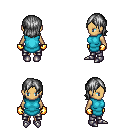
a pixel art fantasy rpg character, female body template, human, tanned skin, teal tunic, metal pants, gray long bangs hairstyle, gold gloves, metal boots, four views (front, back, left, right), 2x2 character sprite sheet, small pixel art, hard edges, no anti-aliasing